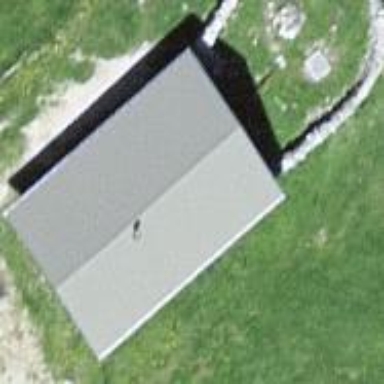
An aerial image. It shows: Weather shelter building with wall.